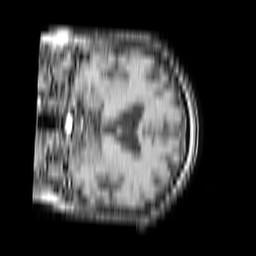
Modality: T1w
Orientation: coronal
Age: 78
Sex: female
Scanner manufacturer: philips
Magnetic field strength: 1.5 T
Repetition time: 0.1873 s
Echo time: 0.001917 s